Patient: sex M, age 26
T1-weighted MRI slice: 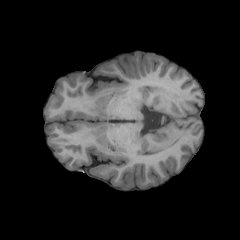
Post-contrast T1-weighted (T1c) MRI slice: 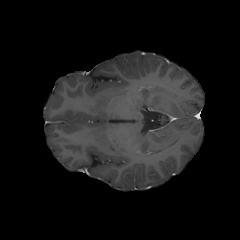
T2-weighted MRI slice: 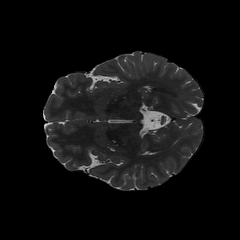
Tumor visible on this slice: no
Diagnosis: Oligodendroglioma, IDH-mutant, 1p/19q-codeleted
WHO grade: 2